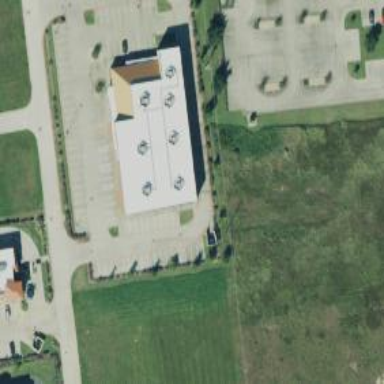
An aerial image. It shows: Fitness center located in leisure land.